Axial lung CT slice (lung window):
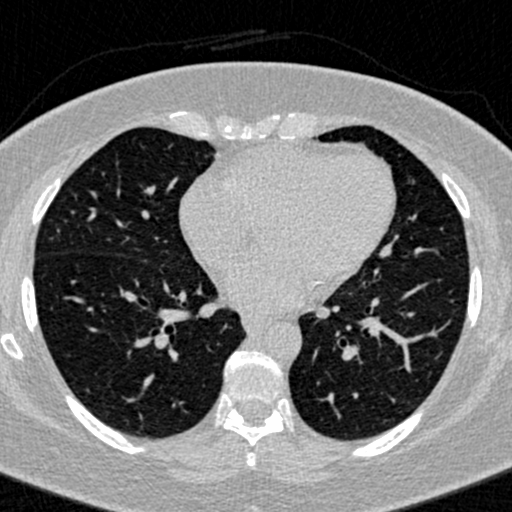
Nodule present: no